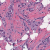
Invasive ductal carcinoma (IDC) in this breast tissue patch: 1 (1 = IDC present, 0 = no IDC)